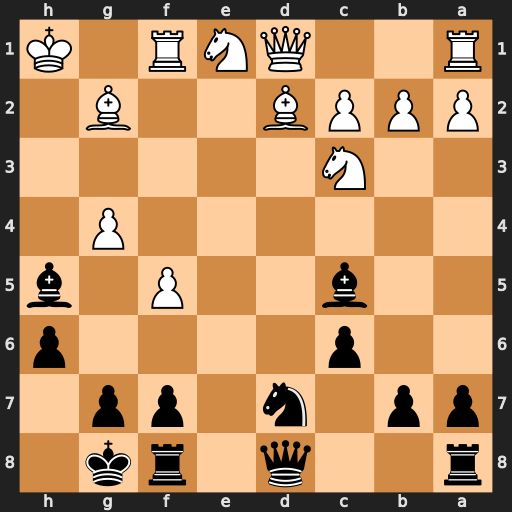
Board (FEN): r2q1rk1/pp1n1pp1/2p4p/2b2P1b/6P1/2N5/PPPB2B1/R2QNR1K
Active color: b
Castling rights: -
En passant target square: -
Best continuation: Qh4+ Bh3 Qxh3#